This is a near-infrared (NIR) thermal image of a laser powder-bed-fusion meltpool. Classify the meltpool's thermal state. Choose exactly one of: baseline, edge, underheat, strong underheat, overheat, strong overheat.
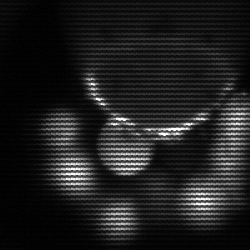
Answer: edge